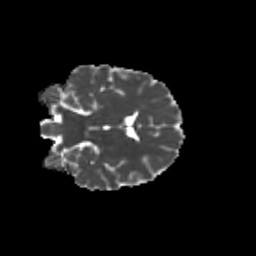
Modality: MD
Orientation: coronal
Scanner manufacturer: siemens
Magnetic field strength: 3 T
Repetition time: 9.2 s
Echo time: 0.084 s